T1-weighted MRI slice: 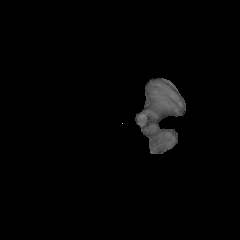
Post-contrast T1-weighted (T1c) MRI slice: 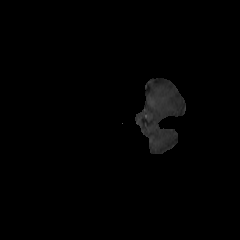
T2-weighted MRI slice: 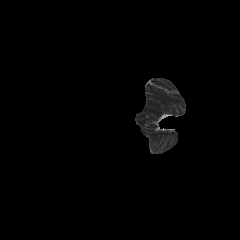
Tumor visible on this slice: no